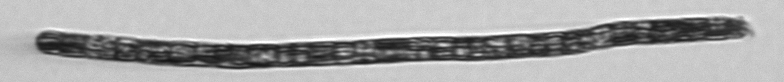
Label: Trichodesmium